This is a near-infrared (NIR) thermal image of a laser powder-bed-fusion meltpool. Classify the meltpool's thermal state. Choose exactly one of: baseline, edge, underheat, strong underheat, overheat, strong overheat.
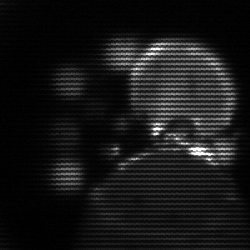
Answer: edge